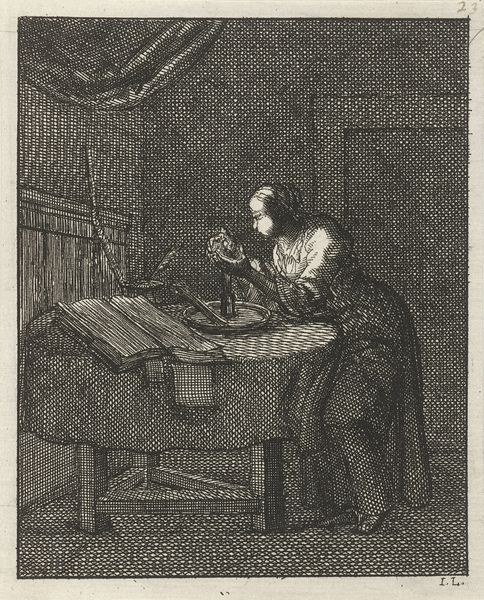
Titel: Vrouw tracht een gloeiende kaarspit aan te blazen
Künstler: Jan Luyken
Standort: Amsterdam
Institution: Rijksmuseum
Schlagwörter: blanc, noir, blanche, chambre, femme, gravure, lumière, intérieur, estampe, sorcière, etampe, alchemie, mégère